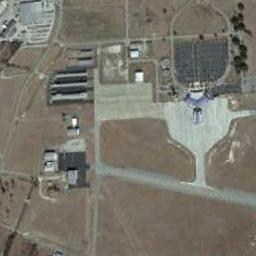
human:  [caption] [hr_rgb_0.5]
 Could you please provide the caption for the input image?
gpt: There is an airport built in bare land .

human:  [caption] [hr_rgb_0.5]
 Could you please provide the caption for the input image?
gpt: A complex airport with many runways and buildings built on brown land .

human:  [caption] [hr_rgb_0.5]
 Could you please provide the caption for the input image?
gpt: The airport is built by the sea and the sea water is light blue .

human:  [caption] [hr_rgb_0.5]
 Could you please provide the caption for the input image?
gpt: An airport with some staggered runways and an open area in the vacant lot with some trees and buildings .

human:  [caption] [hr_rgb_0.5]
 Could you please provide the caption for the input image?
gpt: There is an approximately wineglass space at the airfield .